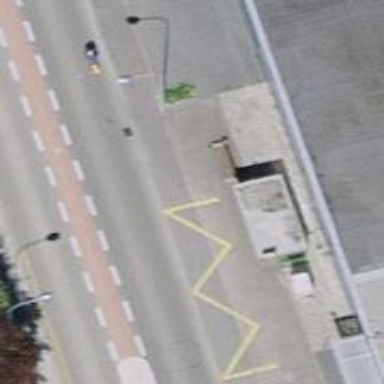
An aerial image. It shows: Bus stop with shelter. It is platform for public transport.